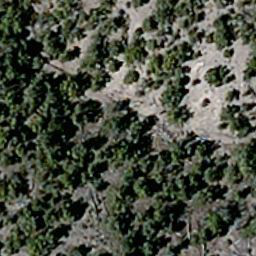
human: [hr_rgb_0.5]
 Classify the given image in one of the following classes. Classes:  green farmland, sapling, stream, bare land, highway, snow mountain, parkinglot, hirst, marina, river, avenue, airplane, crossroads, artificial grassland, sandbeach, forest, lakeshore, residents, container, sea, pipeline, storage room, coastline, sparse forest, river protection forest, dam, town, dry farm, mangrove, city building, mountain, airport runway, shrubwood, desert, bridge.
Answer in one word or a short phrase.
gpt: sparse forest